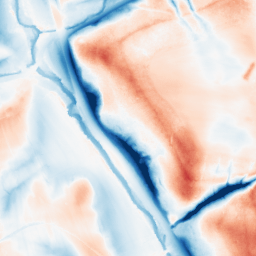
Category: classical
Decomposition family: gaussian_anisotropic
Decomposition parameters: sigma_x: 20
sigma_y: 10
Upsampling method: quartic
Upsampling parameters: scale: 4
Upsampling scale: 4